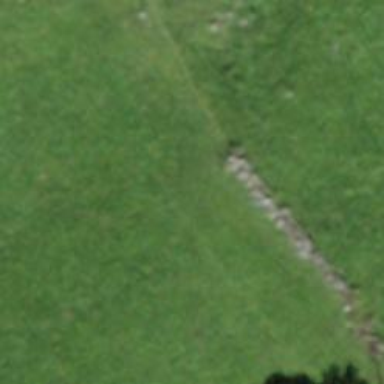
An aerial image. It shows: Wall made of dry stone.